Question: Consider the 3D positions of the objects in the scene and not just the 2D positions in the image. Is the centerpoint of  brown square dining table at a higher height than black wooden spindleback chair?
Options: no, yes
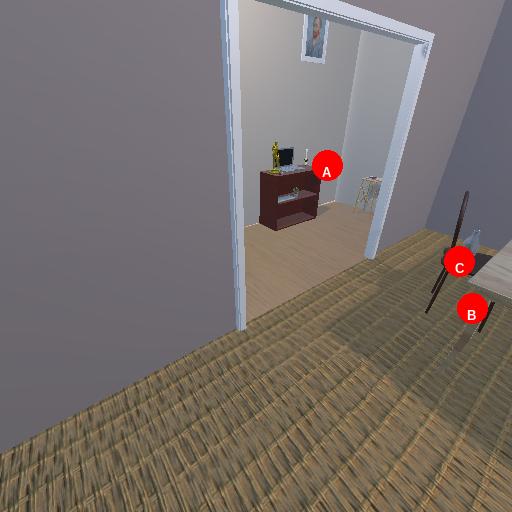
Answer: no